Question: i used nested LinearLayouts for the purpose of putting the EditTexts and Buttons in the center of the screen like this:

I want to change the background of this. So I inserted another LinearLayout on the top of everything else. But its not working. All I can see is black which indicates that I have covered the Editext and Buttons.
I think have to arrange the layouts properly.
any suggestions on how i may put a background(i.e. color, as of now)?
I am posting my xml.
'''
<?xml version="1.0" encoding="utf-8"?>
<LinearLayout xmlns:android="http://schemas.android.com/apk/res/android"
android:background="@+id/OceanBlue">
<LinearLayout
android:orientation="vertical"
android:layout_width="wrap_content">
<LinearLayout
android:orientation="horizontal"
android:layout_width="fill_parent"
android:layout_height="wrap_content"
android:gravity="right" >
<EditText
android:id="@+id/et_username"
android:layout_width="170px"
android:layout_height="wrap_content"/>
</LinearLayout>
<LinearLayout
android:orientation="horizontal"
android:layout_width="fill_parent"
android:layout_height="wrap_content">
<EditText
android:id="@+id/et_password"
android:password="true"
android:layout_width="170px"
android:layout_height="wrap_content"/>
</LinearLayout>
<LinearLayout
android:orientation="horizontal"
android:layout_width="fill_parent"
android:layout_height="wrap_content">
<Button
android:id="@+id/button_ok"
android:text="Login"
android:layout_width="86px"
android:layout_height="wrap_content">
</Button>
<Button
android:id="@+id/button_cancel"
android:text="Cancel">
</Button>
</LinearLayout>
</LinearLayout>
'''
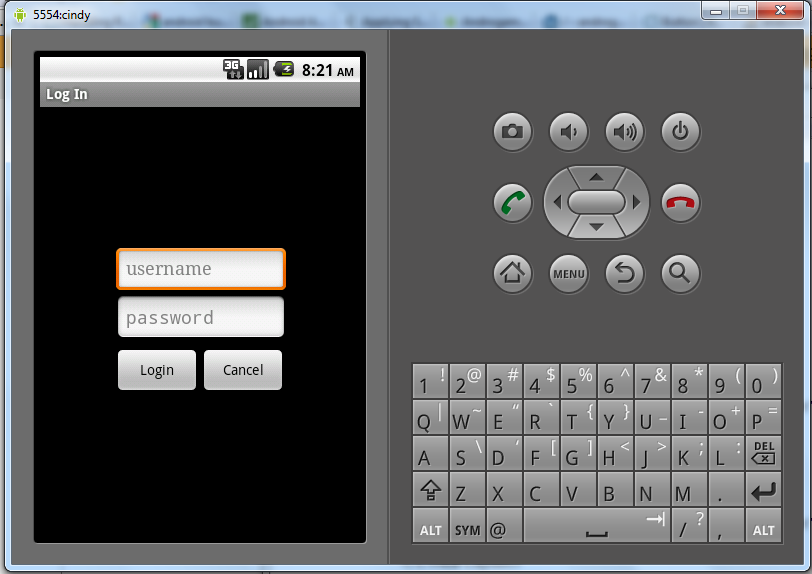
Answer: I dont know how you are getting this without specifying any 'layout_height' or 'layout_width'
Use
'''
android:layout_width="fill_parent"
android:layout_height="fill_parent"
'''
in your main parent linear layout.I think it will solve your issue.